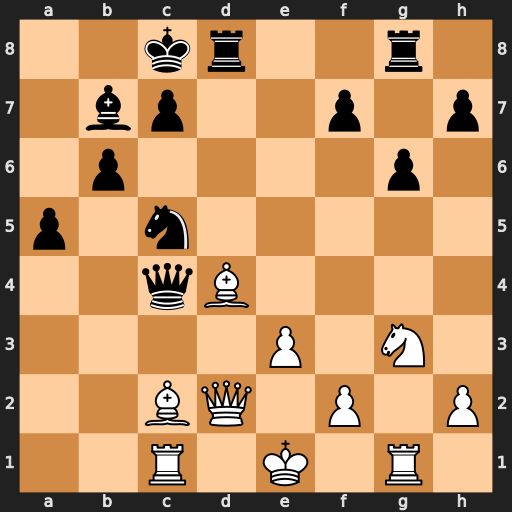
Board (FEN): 2kr2r1/1bp2p1p/1p4p1/p1n5/2qB4/4P1N1/2BQ1P1P/2R1K1R1
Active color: w
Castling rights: -
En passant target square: -
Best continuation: Bf5+ gxf5 Rxc4